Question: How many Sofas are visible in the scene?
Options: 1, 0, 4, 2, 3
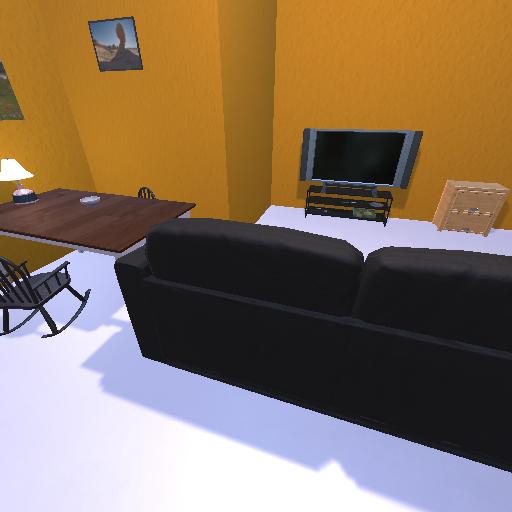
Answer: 1